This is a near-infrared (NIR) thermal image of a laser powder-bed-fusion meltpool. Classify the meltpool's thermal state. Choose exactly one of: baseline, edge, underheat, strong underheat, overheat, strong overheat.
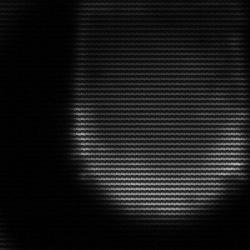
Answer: edge